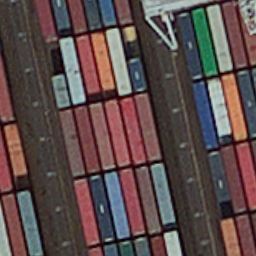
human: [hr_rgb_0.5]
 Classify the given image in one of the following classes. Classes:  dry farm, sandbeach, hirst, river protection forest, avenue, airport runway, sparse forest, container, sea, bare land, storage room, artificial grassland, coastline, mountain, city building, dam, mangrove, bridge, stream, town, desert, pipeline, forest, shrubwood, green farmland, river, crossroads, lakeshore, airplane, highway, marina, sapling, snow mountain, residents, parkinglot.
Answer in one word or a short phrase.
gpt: container